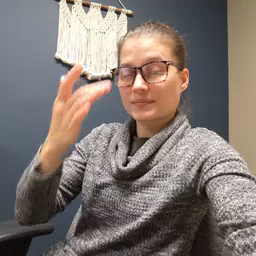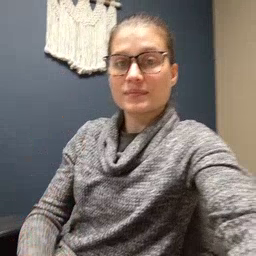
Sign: dad